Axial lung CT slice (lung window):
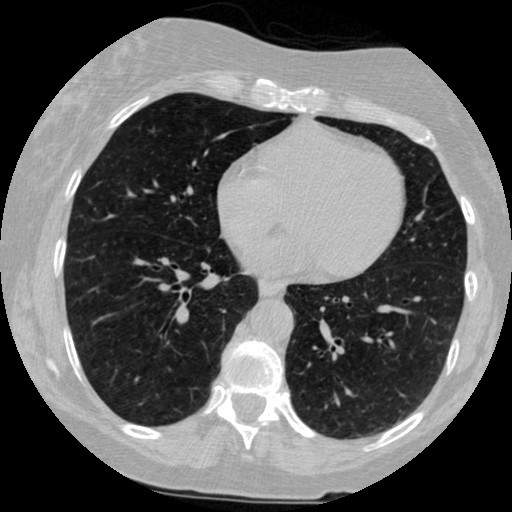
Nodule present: no